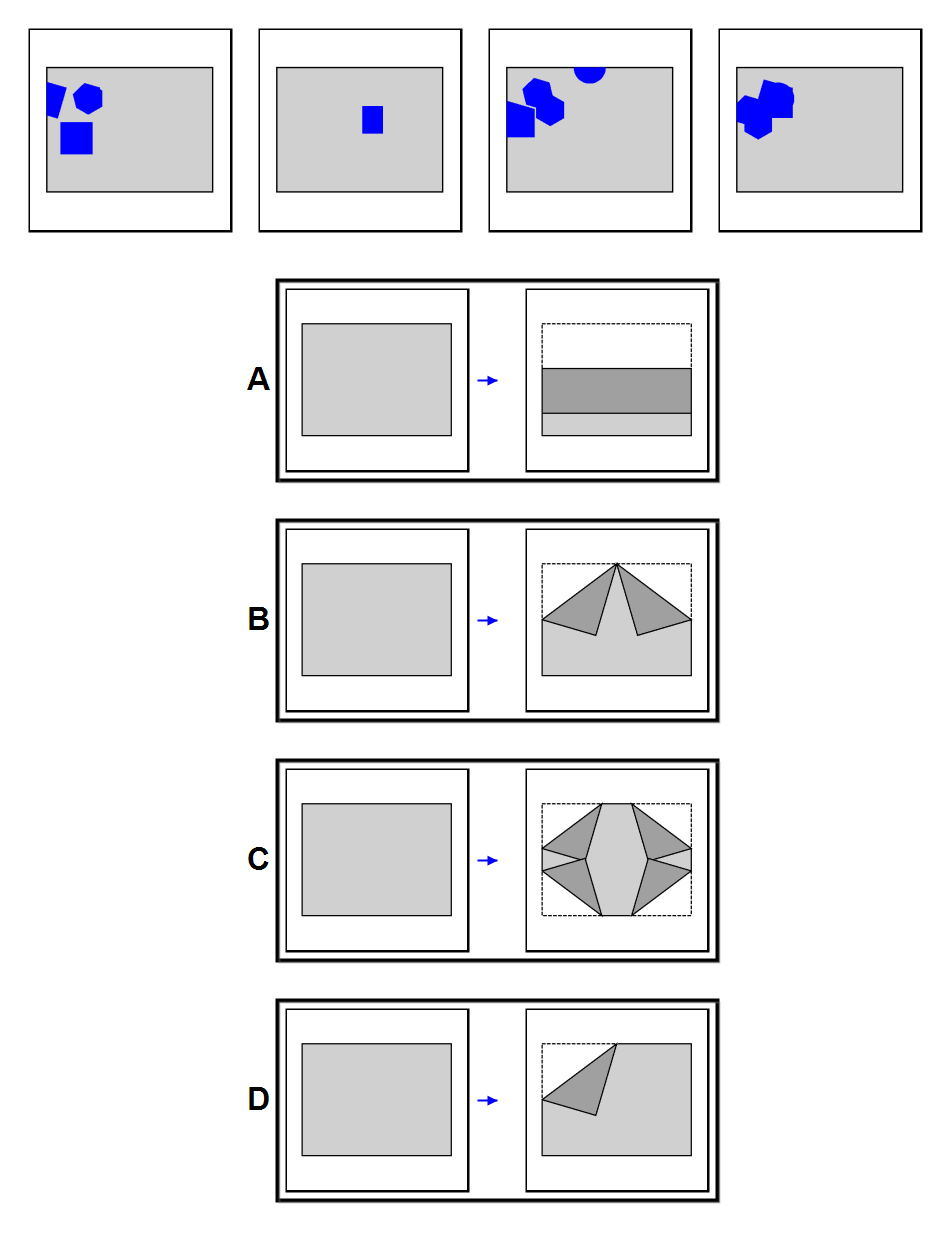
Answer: D